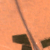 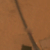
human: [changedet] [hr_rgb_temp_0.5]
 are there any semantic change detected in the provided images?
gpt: The park on the right of the street has been removed while the one on the left side is decreased in size.